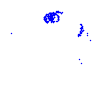
Particle: proton